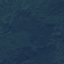
Label: Forest